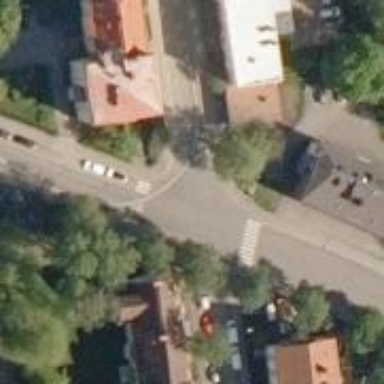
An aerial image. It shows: Tertiary road with embedded tram rails.